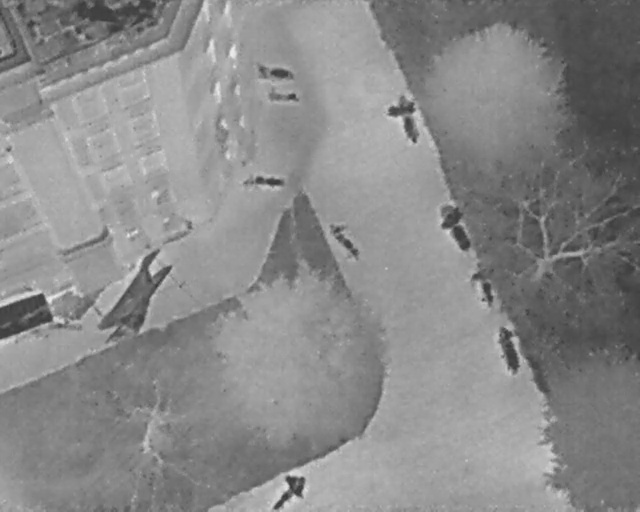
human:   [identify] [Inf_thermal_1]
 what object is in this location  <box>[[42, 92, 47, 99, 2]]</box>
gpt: <ref>1 large bicycle at the bottom</ref>